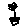
Label: flower